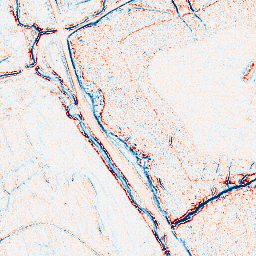
Category: edge_preserving
Decomposition family: anisotropic_diffusion
Decomposition parameters: iterations: 5
kappa: 50
gamma: 0.1
Upsampling method: bilinear
Upsampling parameters: scale: 4
Upsampling scale: 4